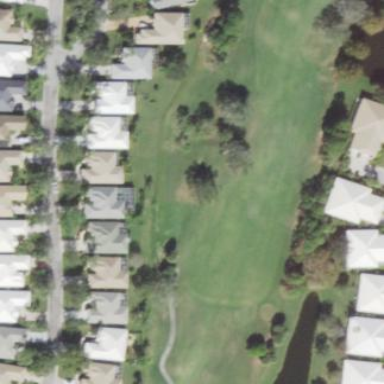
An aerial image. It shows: Grassy area designated as golf fairway.